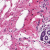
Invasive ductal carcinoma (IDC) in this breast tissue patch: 0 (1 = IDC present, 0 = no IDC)